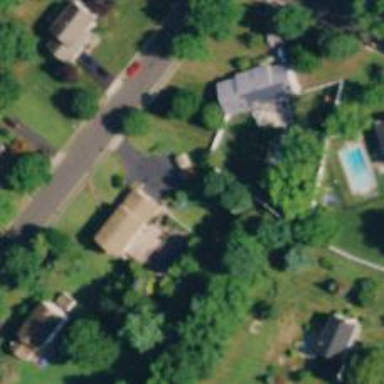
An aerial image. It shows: Neighborhood.